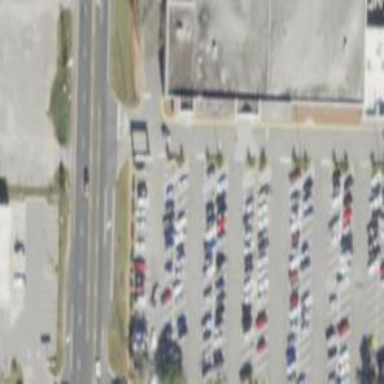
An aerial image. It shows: Parking space.